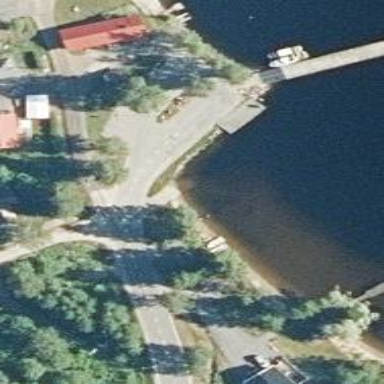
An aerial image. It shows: Slipway service road.